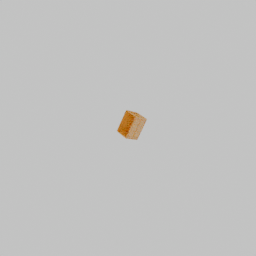
Label: tools